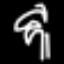
Label: palm tree